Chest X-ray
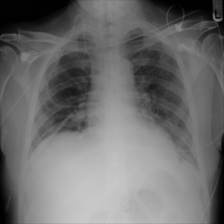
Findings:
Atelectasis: negative
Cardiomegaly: negative
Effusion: negative
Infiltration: positive
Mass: negative
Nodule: negative
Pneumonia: negative
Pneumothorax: negative
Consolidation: negative
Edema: negative
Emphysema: negative
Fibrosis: negative
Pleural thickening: negative
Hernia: negative